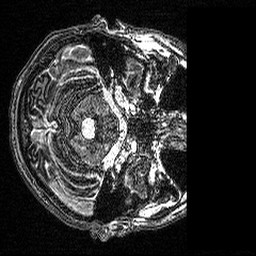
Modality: MP2RAGE
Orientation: axial
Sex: male
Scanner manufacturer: siemens
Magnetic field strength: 3 T
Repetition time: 5 s
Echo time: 0.00292 s